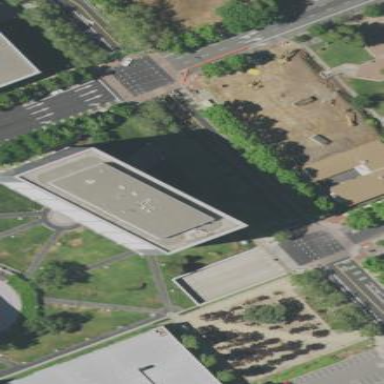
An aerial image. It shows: Office building.